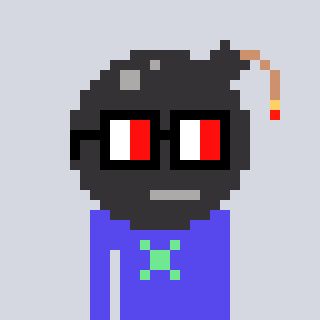
a pixel art character with square glasses with black frames and red eyes, a bomb-shaped head and a computerblue-colored body on a cool background